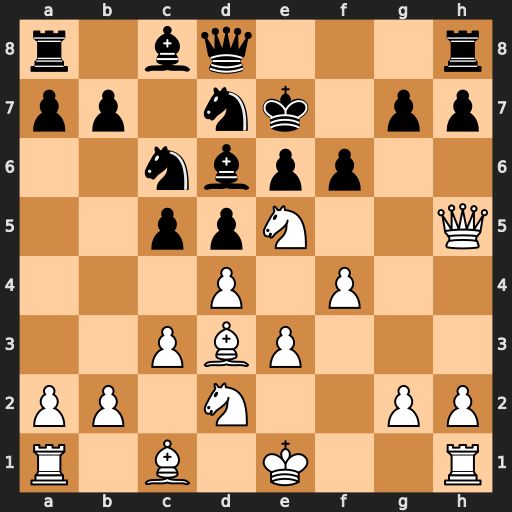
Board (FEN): r1bq3r/pp1nk1pp/2nbpp2/2ppN2Q/3P1P2/2PBP3/PP1N2PP/R1B1K2R
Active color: w
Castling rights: KQ
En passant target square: -
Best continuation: Qf7#